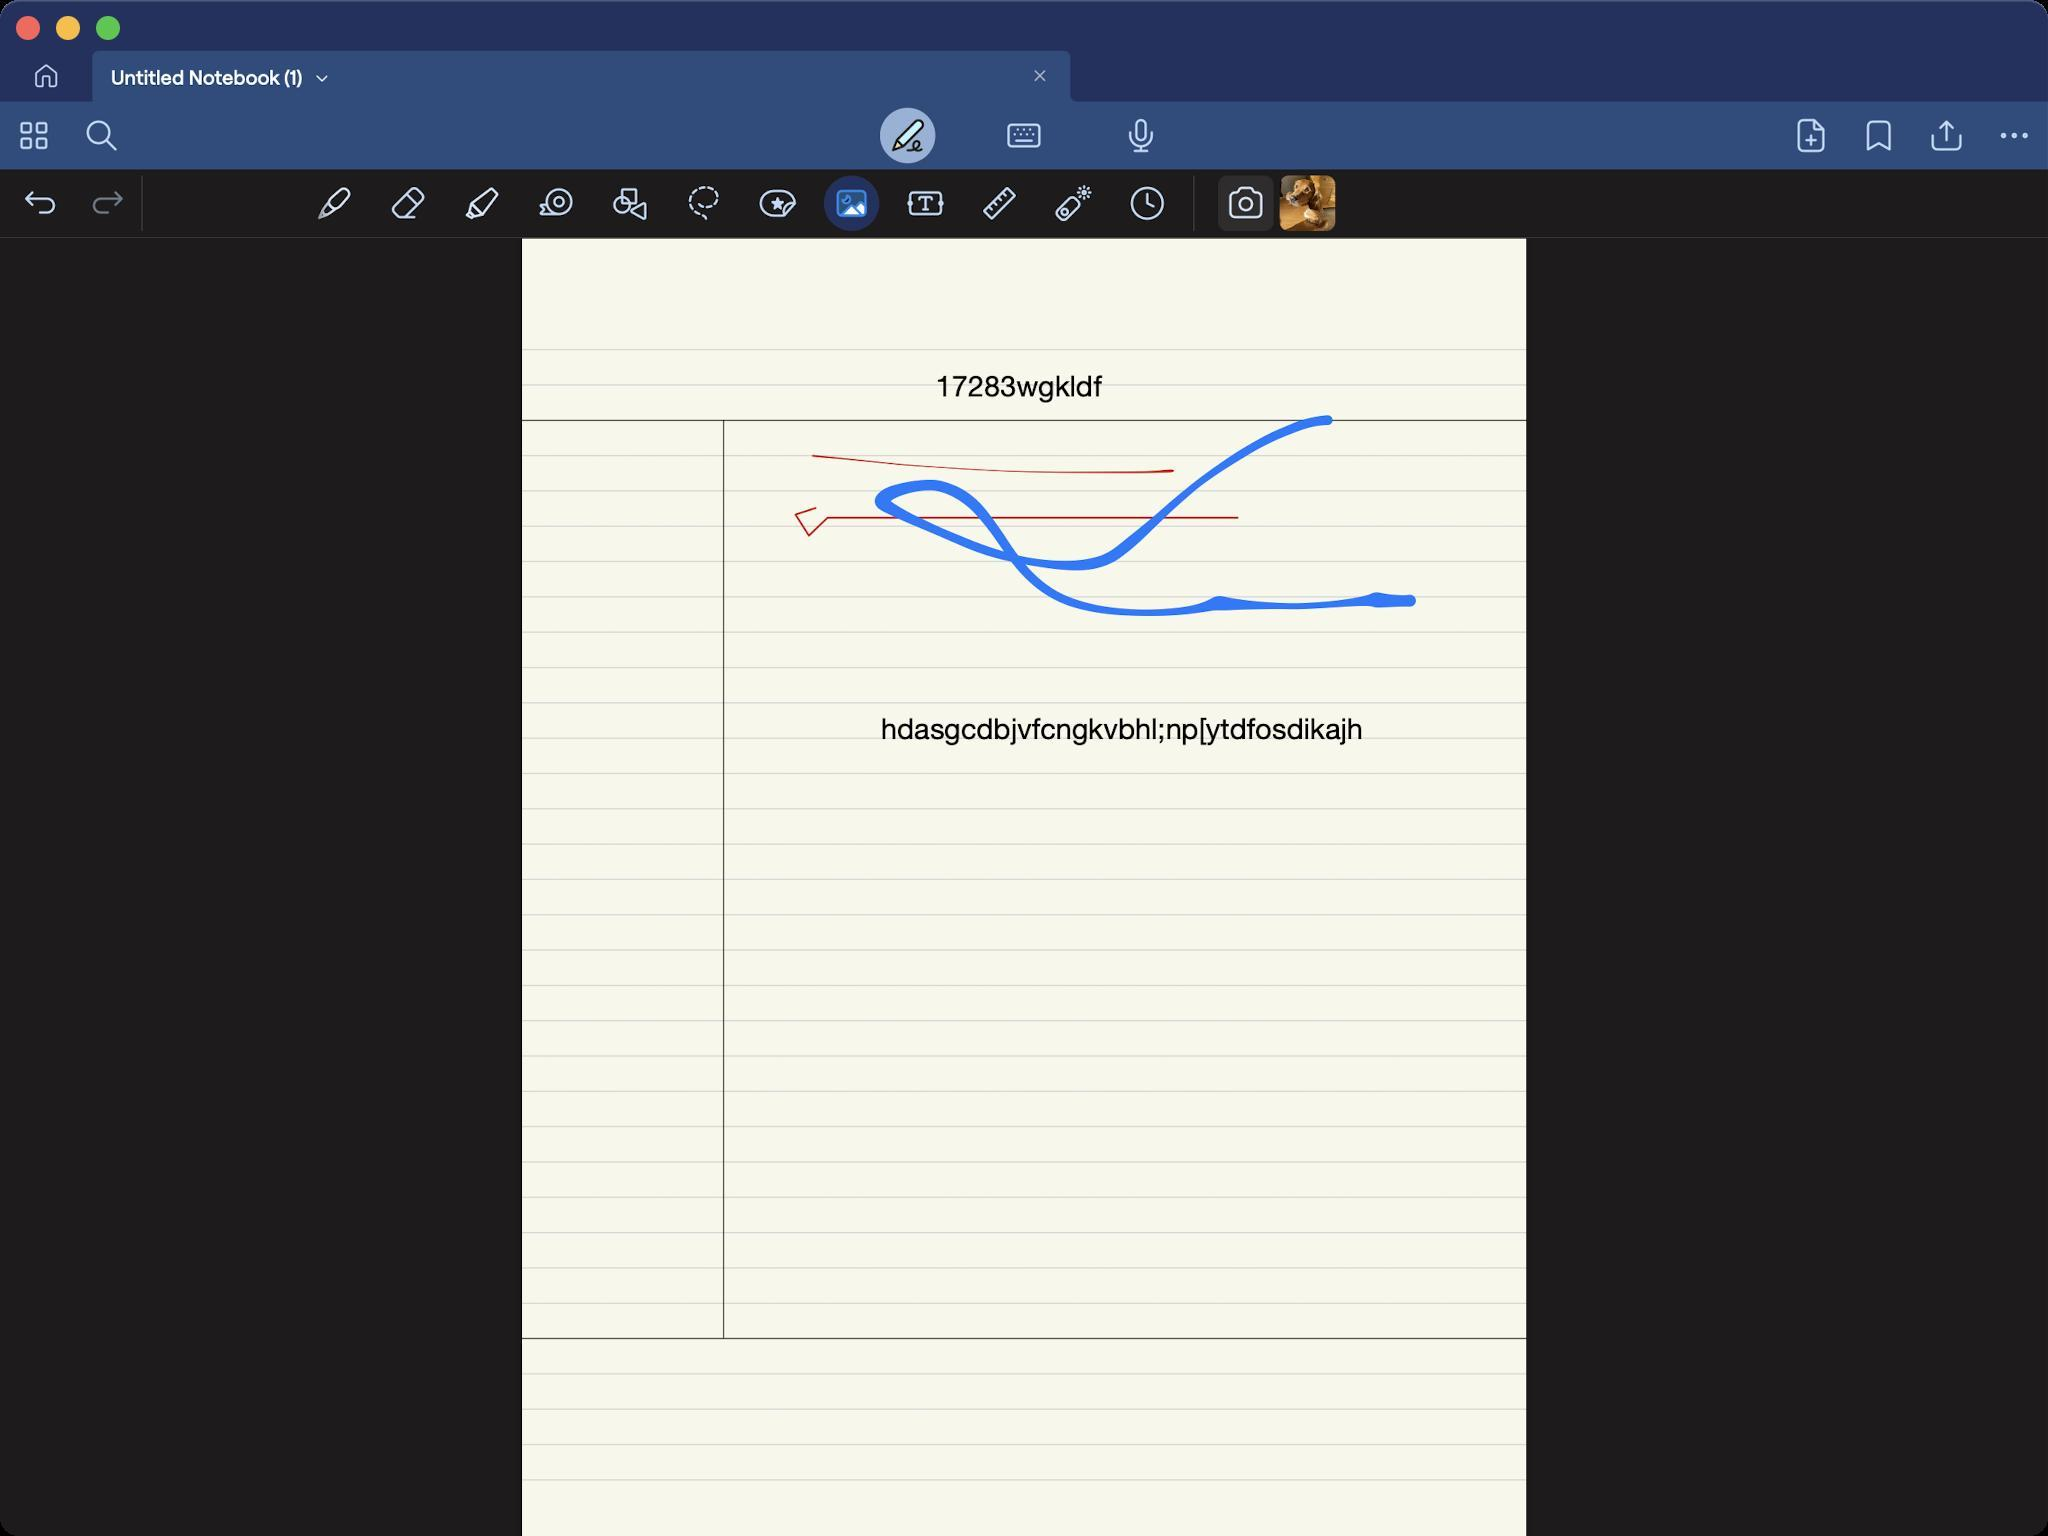
Accessibility tree:
{"name": "Untitled_Notebook_(1)", "role": "AXWindow", "description": null, "role_description": "standard window", "value": null, "position": "352.00;95.00", "size": "1024;768", "children": [{"name": null, "role": "AXGroup", "description": null, "role_description": "group", "value": null, "position": "0.00;0.00", "size": "1024;768", "children": [{"name": null, "role": "AXGroup", "description": null, "role_description": "group", "value": null, "position": "0.00;0.00", "size": "1024;28", "children": []}, {"name": null, "role": "AXGroup", "description": null, "role_description": "group", "value": null, "position": "0.00;0.00", "size": "1024;15", "children": []}, {"name": null, "role": "AXGroup", "description": null, "role_description": "group", "value": null, "position": "0.00;0.00", "size": "1024;768", "children": [{"name": null, "role": "AXButton", "description": "Home", "role_description": "button", "value": null, "position": "0.00;25.41", "size": "46;25", "children": []}, {"name": null, "role": "AXGroup", "description": null, "role_description": "collection", "value": null, "position": "46.20;25.41", "size": "978;25", "children": [{"name": null, "role": "AXStaticText", "description": "Tab Untitled Notebook (1)", "role_description": "text", "value": null, "position": "46.20;25.41", "size": "489;25", "children": []}]}, {"name": null, "role": "AXGroup", "description": "Toolbar", "role_description": "group", "value": null, "position": "0.00;50.82", "size": "1024;34", "children": [{"name": null, "role": "AXGroup", "description": null, "role_description": "group", "value": null, "position": "0.00;50.82", "size": "1024;34", "children": [{"name": null, "role": "AXButton", "description": "Study Navigator", "role_description": "button", "value": null, "position": "0.00;53.13", "size": "34;29", "children": []}, {"name": null, "role": "AXButton", "description": "Search", "role_description": "button", "value": null, "position": "33.88;53.13", "size": "34;29", "children": []}, {"name": null, "role": "AXButton", "description": "Read only", "role_description": "button", "value": null, "position": "436.59;53.13", "size": "34;29", "children": []}, {"name": null, "role": "AXButton", "description": "typing", "role_description": "button", "value": null, "position": "495.11;53.13", "size": "34;29", "children": []}, {"name": null, "role": "AXButton", "description": "Record", "role_description": "button", "value": null, "position": "553.63;53.13", "size": "34;29", "children": []}, {"name": null, "role": "AXButton", "description": "Add", "role_description": "button", "value": null, "position": "888.58;53.90", "size": "34;28", "children": []}, {"name": null, "role": "AXButton", "description": "Bookmark", "role_description": "button", "value": null, "position": "922.46;53.90", "size": "34;28", "children": []}, {"name": null, "role": "AXButton", "description": "Share", "role_description": "button", "value": null, "position": "956.34;53.90", "size": "34;28", "children": []}, {"name": null, "role": "AXButton", "description": "More", "role_description": "button", "value": null, "position": "990.22;53.90", "size": "34;28", "children": []}]}]}, {"name": null, "role": "AXGroup", "description": null, "role_description": "group", "value": null, "position": "0.00;84.70", "size": "1024;34", "children": [{"name": null, "role": "AXGroup", "description": null, "role_description": "group", "value": "undoRedoStackView", "position": "0.00;84.70", "size": "74;34", "children": [{"name": null, "role": "AXButton", "description": "tool undo", "role_description": "button", "value": null, "position": "3.08;84.70", "size": "34;34", "children": []}, {"name": null, "role": "AXButton", "description": "tool redo", "role_description": "button", "value": null, "position": "36.96;84.70", "size": "34;34", "children": []}]}, {"name": null, "role": "AXGroup", "description": null, "role_description": "group", "value": "toolsStackView", "position": "150.15;84.70", "size": "447;34", "children": [{"name": null, "role": "AXButton", "description": "tool fountainpen", "role_description": "button", "value": null, "position": "153.23;84.70", "size": "28;34", "children": []}, {"name": null, "role": "AXButton", "description": "tool segment eraser", "role_description": "button", "value": null, "position": "190.19;84.70", "size": "28;34", "children": []}, {"name": null, "role": "AXButton", "description": "tool highlighter", "role_description": "button", "value": null, "position": "227.15;84.70", "size": "28;34", "children": []}, {"name": null, "role": "AXButton", "description": "tool tape", "role_description": "button", "value": null, "position": "264.11;84.70", "size": "28;34", "children": []}, {"name": null, "role": "AXButton", "description": "tool shapes", "role_description": "button", "value": null, "position": "301.07;84.70", "size": "28;34", "children": []}, {"name": null, "role": "AXButton", "description": "tool lasso", "role_description": "button", "value": null, "position": "338.03;84.70", "size": "28;34", "children": []}, {"name": null, "role": "AXButton", "description": "tool elements", "role_description": "button", "value": null, "position": "374.99;84.70", "size": "28;34", "children": []}, {"name": null, "role": "AXButton", "description": "tool image", "role_description": "button", "value": null, "position": "411.95;84.70", "size": "28;34", "children": []}, {"name": null, "role": "AXButton", "description": "tool texttool", "role_description": "button", "value": null, "position": "448.91;84.70", "size": "28;34", "children": []}, {"name": null, "role": "AXButton", "description": "tool ruler", "role_description": "button", "value": null, "position": "485.87;84.70", "size": "28;34", "children": []}, {"name": null, "role": "AXButton", "description": "tool laser", "role_description": "button", "value": null, "position": "522.83;84.70", "size": "28;34", "children": []}, {"name": null, "role": "AXButton", "description": "tool timer", "role_description": "button", "value": null, "position": "559.79;84.70", "size": "28;34", "children": []}]}, {"name": null, "role": "AXGroup", "description": null, "role_description": "collection", "value": null, "position": "596.75;87.78", "size": "427;28", "children": [{"name": null, "role": "AXStaticText", "description": null, "role_description": "text", "value": null, "position": "609.07;87.78", "size": "28;28", "children": []}, {"name": null, "role": "AXStaticText", "description": null, "role_description": "text", "value": null, "position": "639.87;87.78", "size": "28;28", "children": []}]}]}, {"name": null, "role": "AXStaticText", "description": "Document Content Area", "role_description": "text", "value": null, "position": "0.00;118.97", "size": "1024;649", "children": []}]}]}, {"name": null, "role": "AXButton", "description": null, "role_description": "close button", "value": null, "position": "7.00;6.00", "size": "14;16", "children": []}, {"name": null, "role": "AXButton", "description": null, "role_description": "full screen button", "value": null, "position": "47.00;6.00", "size": "14;16", "children": [{"name": null, "role": "AXGroup", "description": null, "role_description": "group", "value": null, "position": "47.00;6.00", "size": "14;16", "children": [{"name": null, "role": "AXGroup", "description": null, "role_description": "group", "value": null, "position": "47.00;6.00", "size": "14;16", "children": []}]}]}, {"name": null, "role": "AXButton", "description": null, "role_description": "minimize button", "value": null, "position": "27.00;6.00", "size": "14;16", "children": []}]}